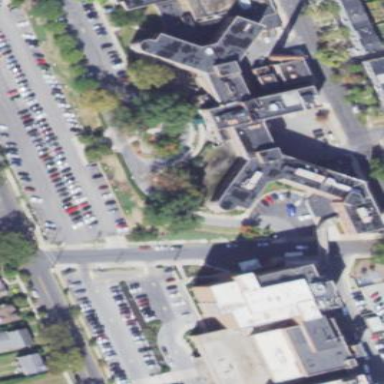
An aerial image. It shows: Healthcare facility identified as hospital.